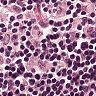
Metastatic tissue present: no